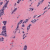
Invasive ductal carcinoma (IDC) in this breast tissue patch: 1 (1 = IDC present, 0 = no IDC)